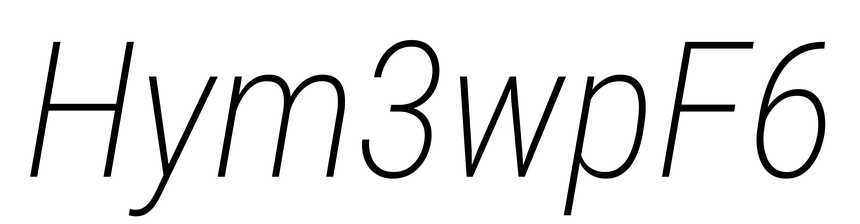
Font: Roboto-Italic_Condensed_ExtraLight_Italic